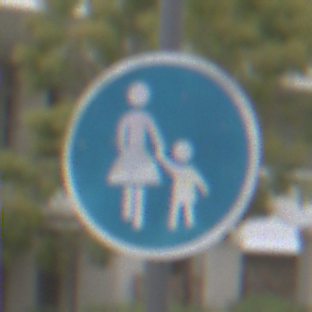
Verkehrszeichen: Gehweg
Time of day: Midday
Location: Outdoor (Urban)
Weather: Overcast
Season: NotSpecified
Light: Natural